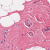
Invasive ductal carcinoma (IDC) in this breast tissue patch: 0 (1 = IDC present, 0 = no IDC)